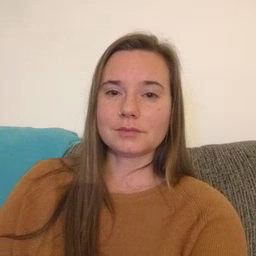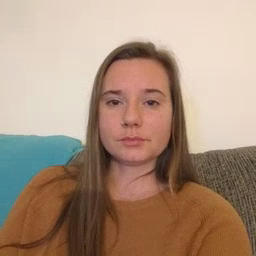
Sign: bad